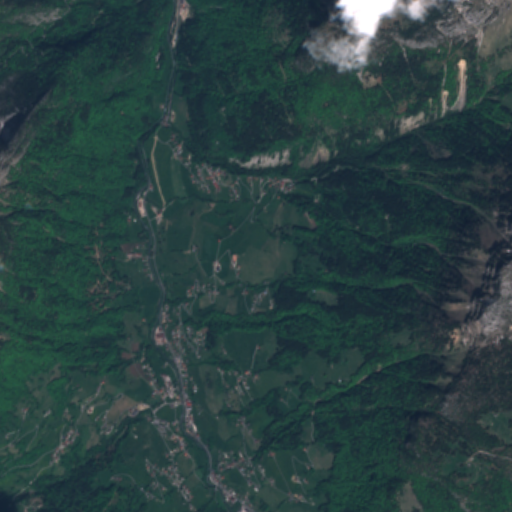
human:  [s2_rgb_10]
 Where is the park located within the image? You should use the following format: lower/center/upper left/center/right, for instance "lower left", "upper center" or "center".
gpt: The park is located in the lower left of the image.
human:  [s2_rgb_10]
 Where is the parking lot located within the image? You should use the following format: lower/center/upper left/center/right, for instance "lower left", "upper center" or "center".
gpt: The parking lot is located in the upper center of the image.
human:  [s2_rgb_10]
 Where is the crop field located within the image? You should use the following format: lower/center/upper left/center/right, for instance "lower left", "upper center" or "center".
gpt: There is no crop field in the image.